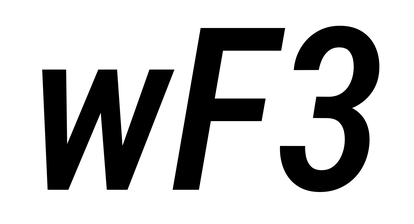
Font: Roboto-Italic_Condensed_Medium_Italic